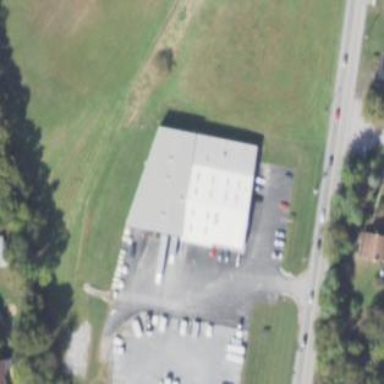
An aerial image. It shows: Building serving as veterinary clinic.